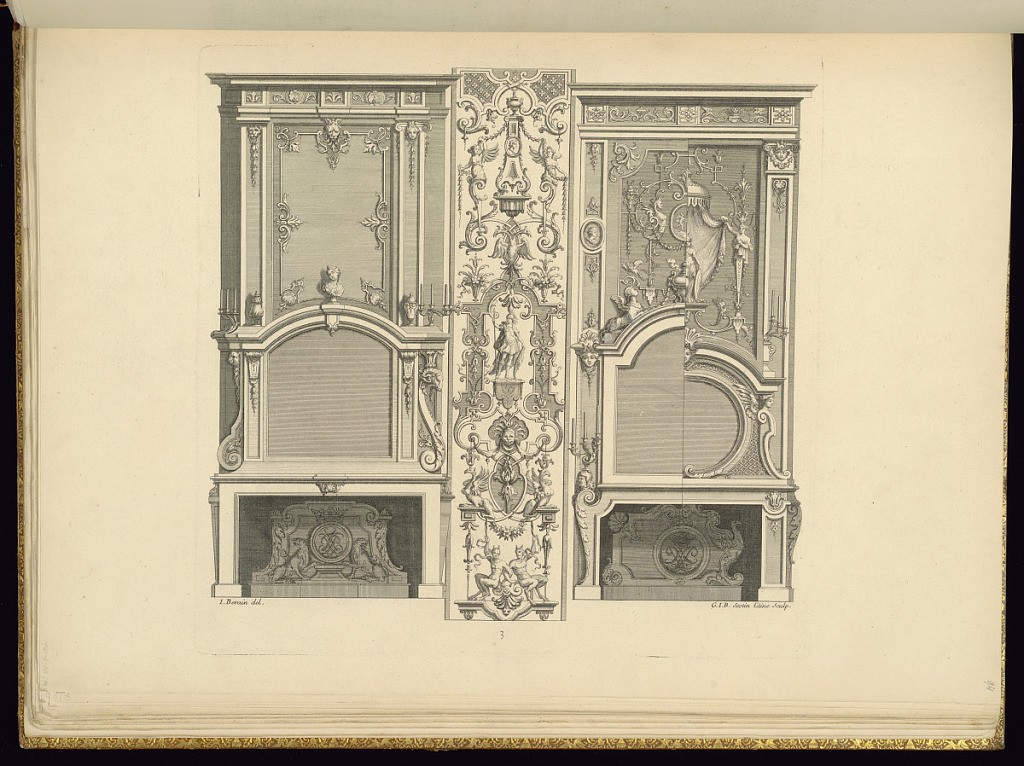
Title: Chimneypiece Designs
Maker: Jean Berain, the elder, French, 1640-1711
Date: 1711
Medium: Engraving on laid paper
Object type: Bound print
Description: Two chimneypiece designs. The designs are divided in half to show variations in form and decoration. Between the chimneypieces is a panel of grotesque ornamentation. The plate is signed and numbered.